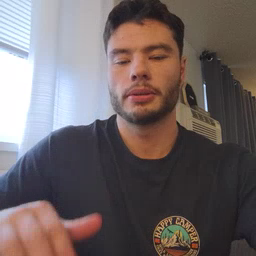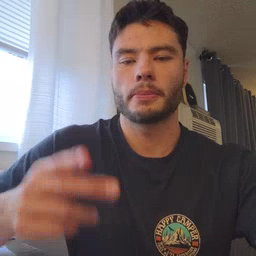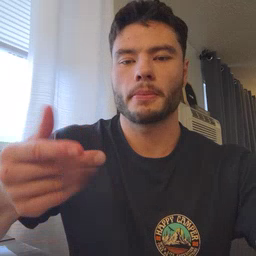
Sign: puppy